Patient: sex M, age 37
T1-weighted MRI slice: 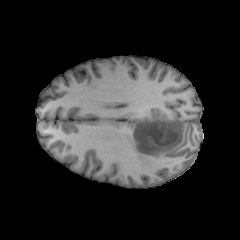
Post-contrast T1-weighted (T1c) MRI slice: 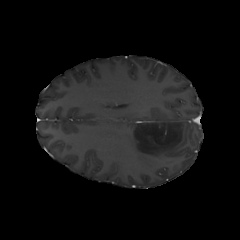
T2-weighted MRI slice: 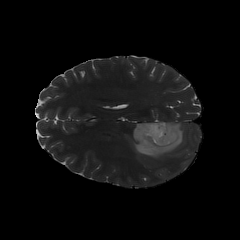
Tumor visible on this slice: yes
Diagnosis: Astrocytoma, IDH-mutant
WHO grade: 2